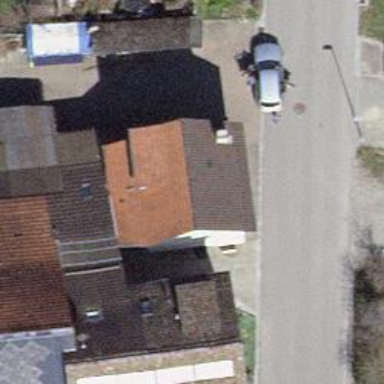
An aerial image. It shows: Post box.